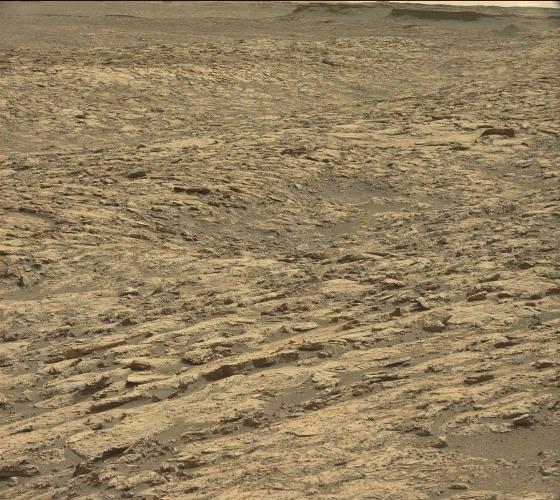
Terrain classes present: Bedrock, Gravel / Sand / Soil, Rock, Shadow, Sky / Distant Mountains